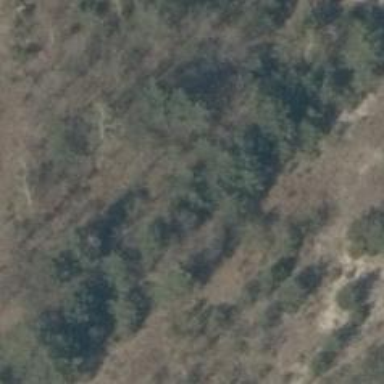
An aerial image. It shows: Forest with mixed types of leaves.